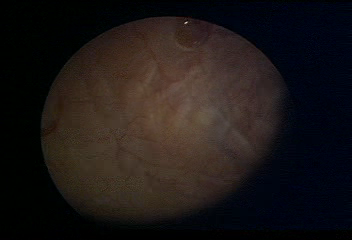
Modality: WLC
Class: Normal mucosa
Bladder cancer association: No